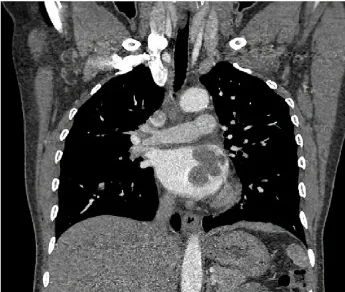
(D) Thoracoabdominal computed tomography reveals an intracardiac mass occupying the left atrium. LV, left ventricle.
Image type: radiology (ct)